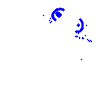
Particle: electron